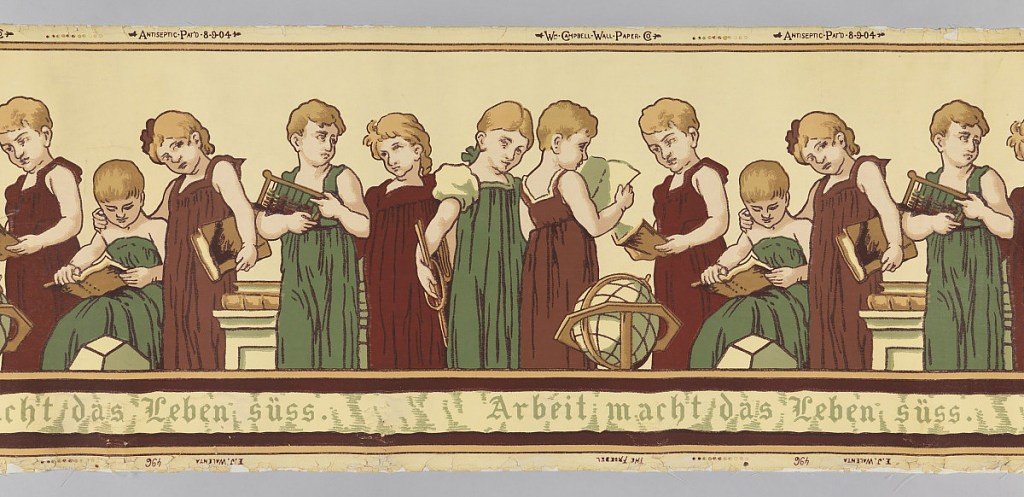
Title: The Froebel
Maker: Wm. Campbell Wall Paper Company, 1872
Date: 1905
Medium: Machine-printed paper
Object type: Frieze
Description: Children's frieze with repeating group of seven school girls in green and red dresses, holding books, abaci and hoops, with a terrestrial globe. Across bottom a banderole with the Gothic-letter inscription in German: Arbeit macht das Leben Süss [Work Makes Life Sweet]. Printed in top selvedge: Wm. Campbell-Wall-Paper-Co., Antiseptic Pat'd 8-9-04". Printed in bottom selvedge:  "The Froebel, E.J. Walenta, 496".